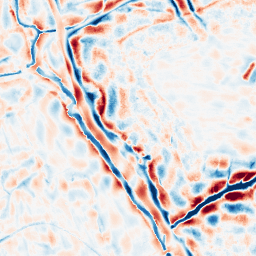
Category: wavelet
Decomposition family: wavelet_dwt
Decomposition parameters: wavelet: db8
level: 4
Upsampling method: quartic
Upsampling parameters: scale: 2
Upsampling scale: 2